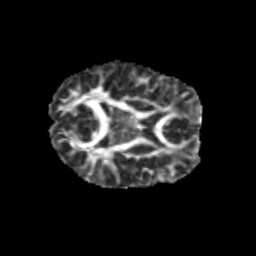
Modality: FA
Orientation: axial
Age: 10
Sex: male
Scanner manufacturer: siemens
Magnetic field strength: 3 T
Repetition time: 3.8 s
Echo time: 0.07 s